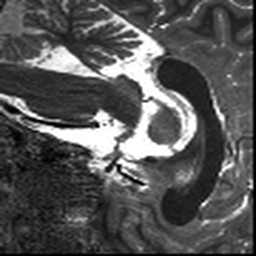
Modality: T1map
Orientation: sagittal
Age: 20
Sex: male